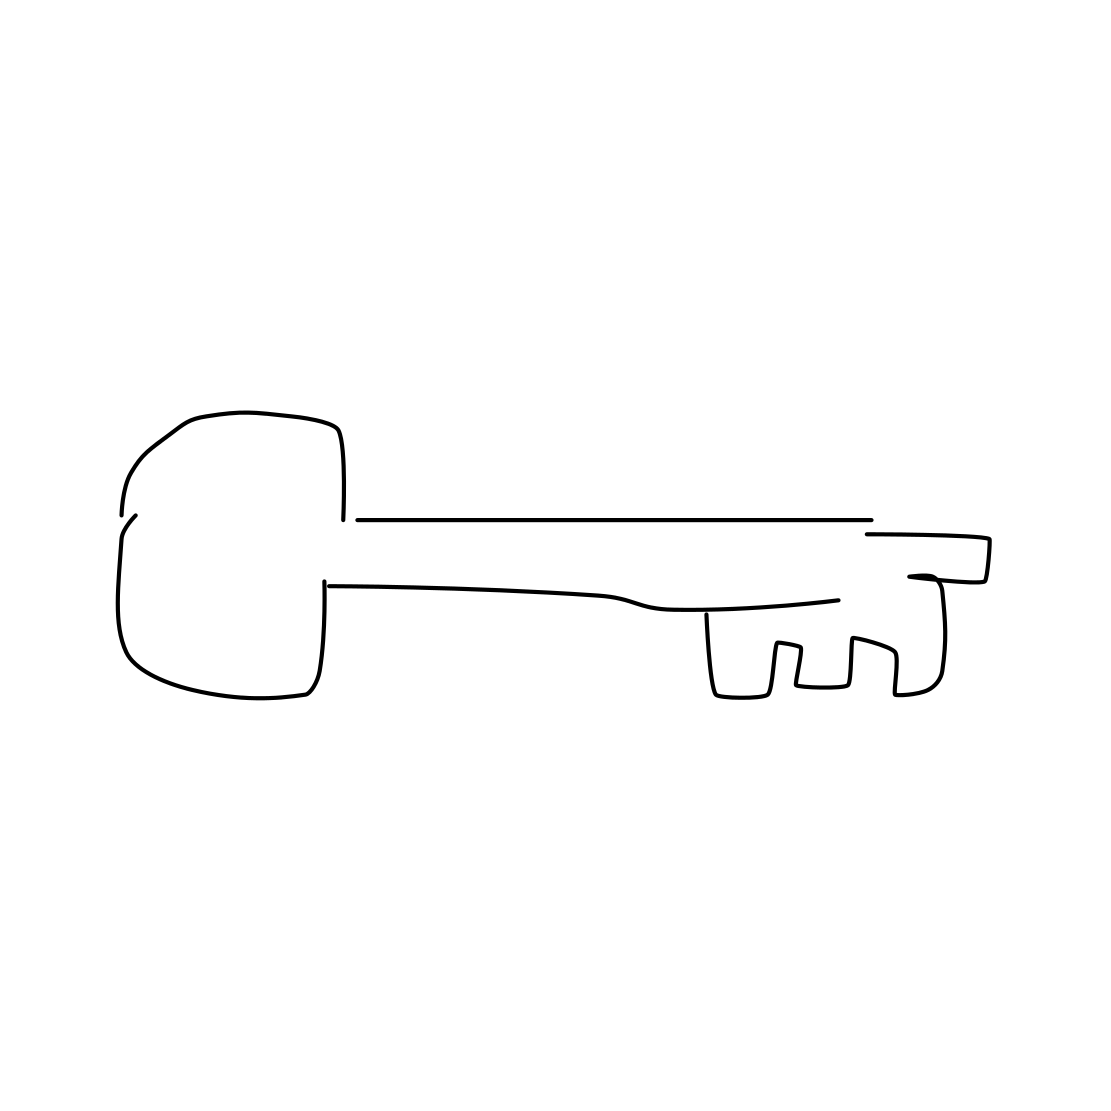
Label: key